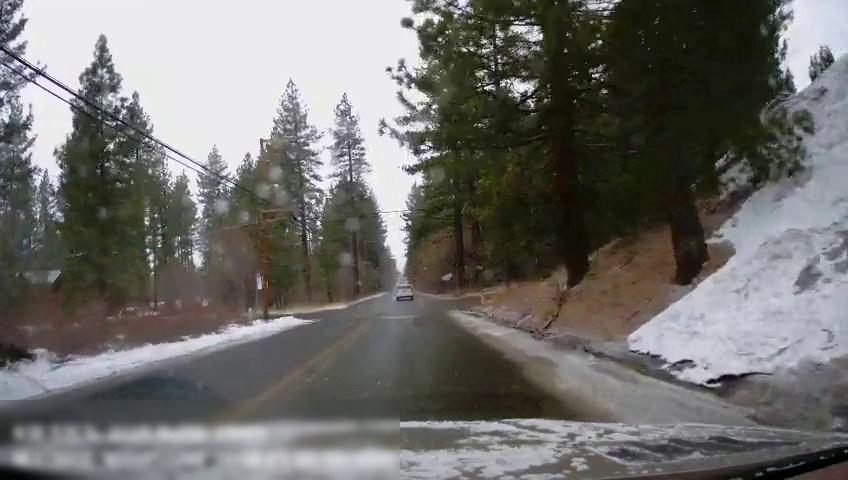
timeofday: Day
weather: Snowy
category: Vehicles | SUV
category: Drivable Space